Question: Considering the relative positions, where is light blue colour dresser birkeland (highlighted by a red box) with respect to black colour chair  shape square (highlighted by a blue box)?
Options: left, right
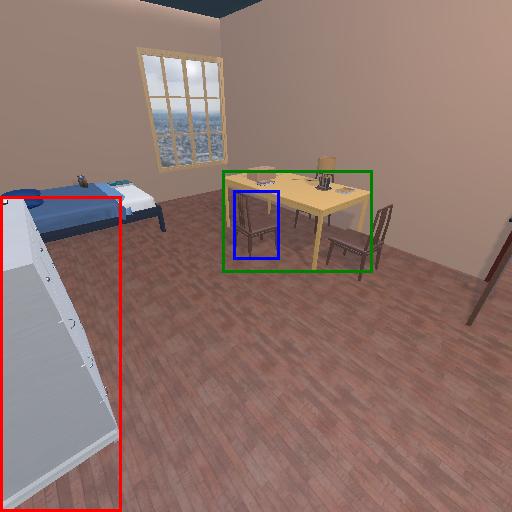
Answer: left